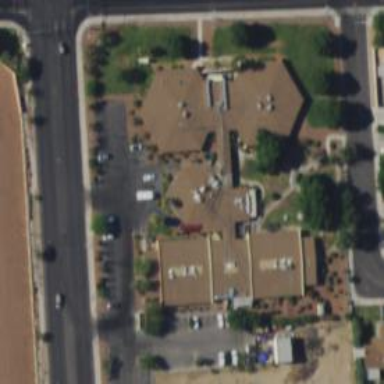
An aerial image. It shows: Nursing home.